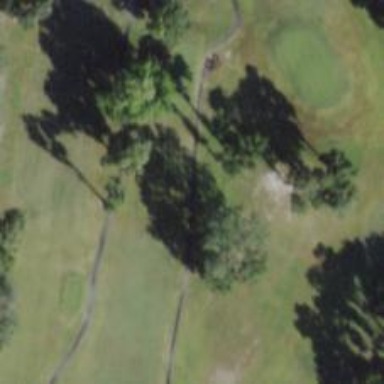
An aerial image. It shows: Golf cartpath that is also road path.